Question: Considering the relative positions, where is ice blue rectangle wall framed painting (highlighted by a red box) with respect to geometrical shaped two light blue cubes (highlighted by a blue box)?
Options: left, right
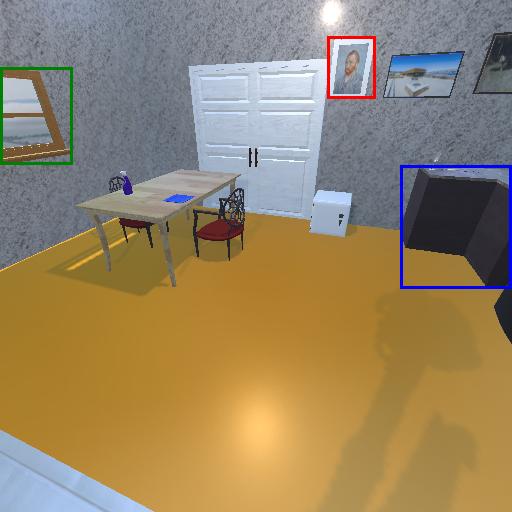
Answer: left